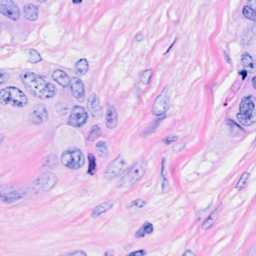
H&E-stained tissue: Breast